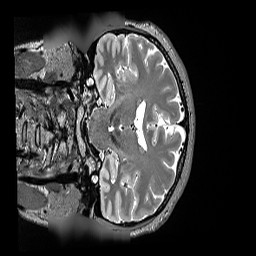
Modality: T2w
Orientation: coronal
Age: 37
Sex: female